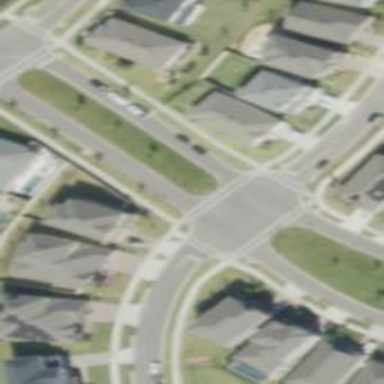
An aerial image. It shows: Marked crossing on footway.